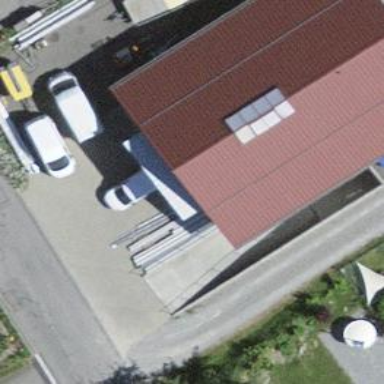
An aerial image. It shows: Hardware shop.